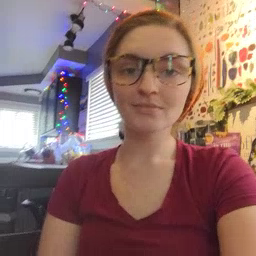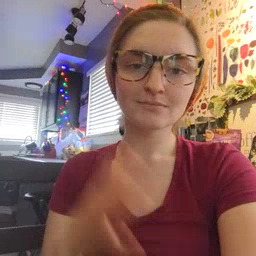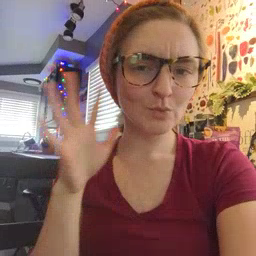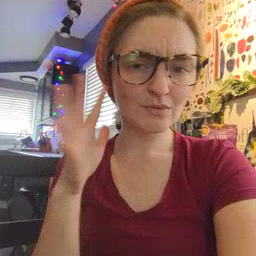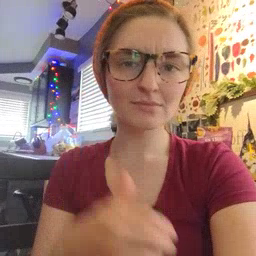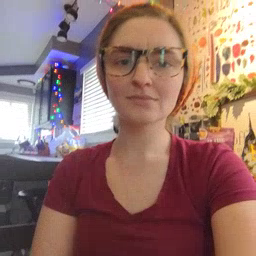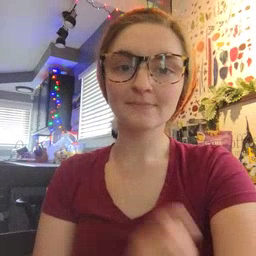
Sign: noisy